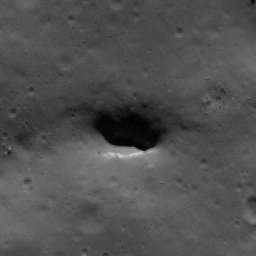
Pit: Copernicus 17b
Host crater: Copernicus
Host type: impact_melt
Lunar coordinates: latitude 10.24, longitude 339.601